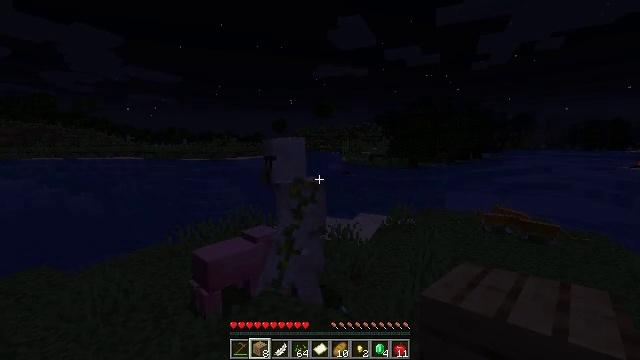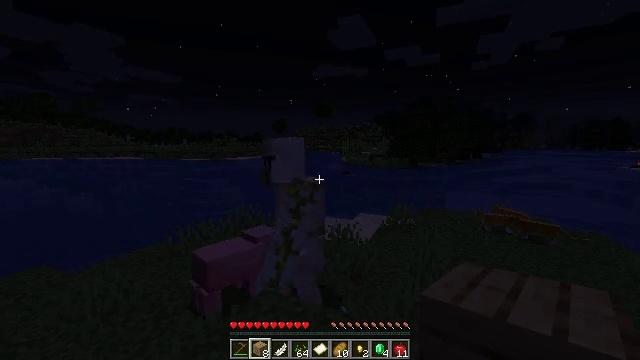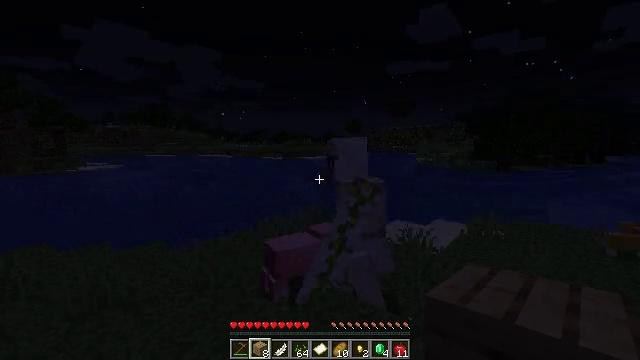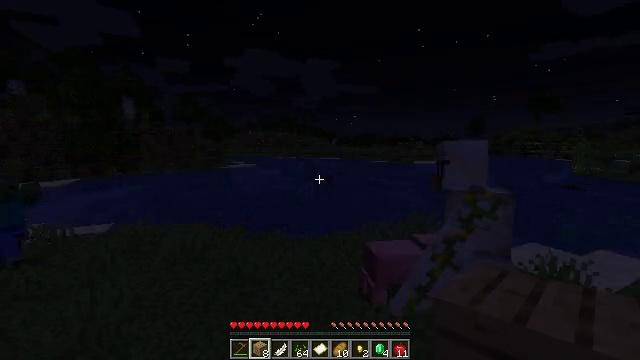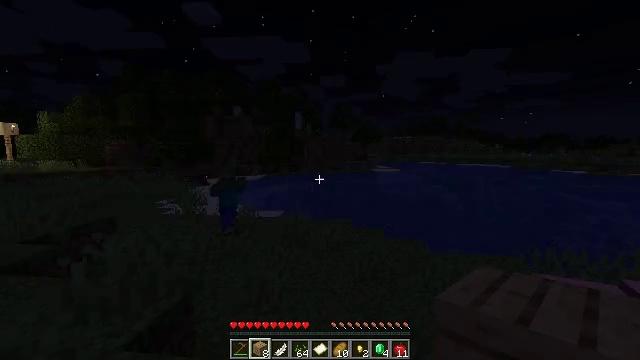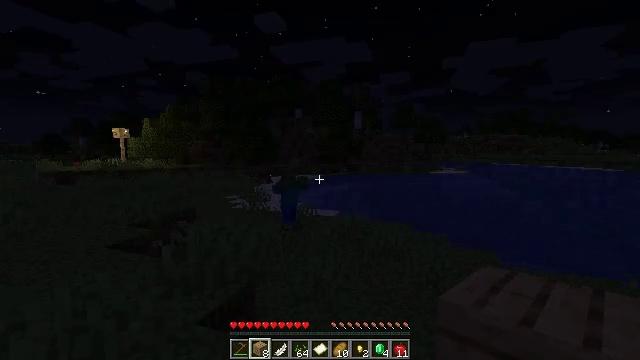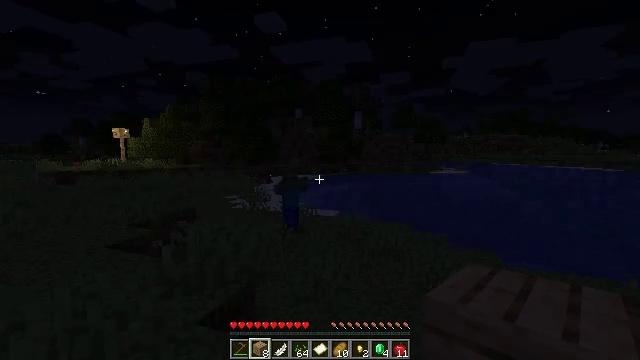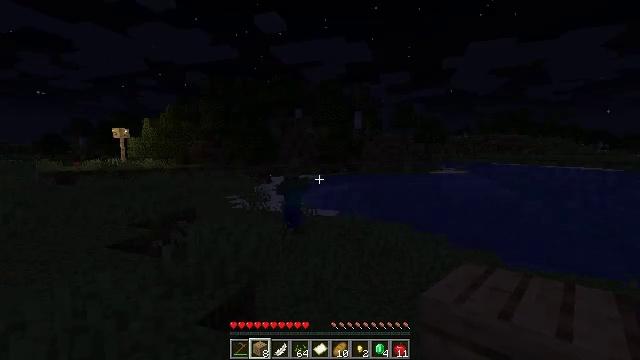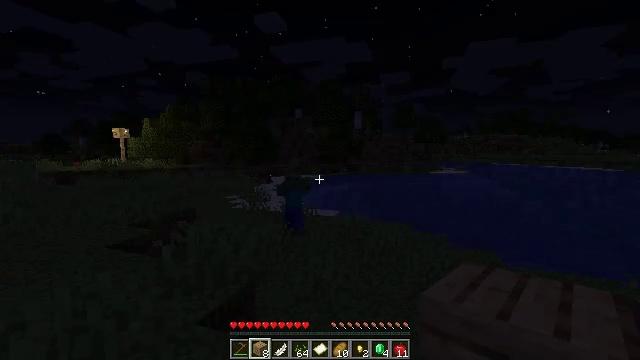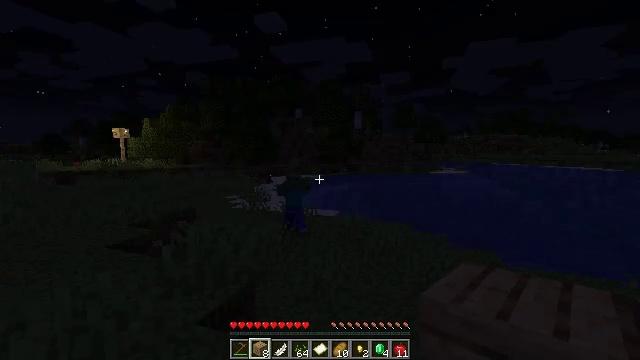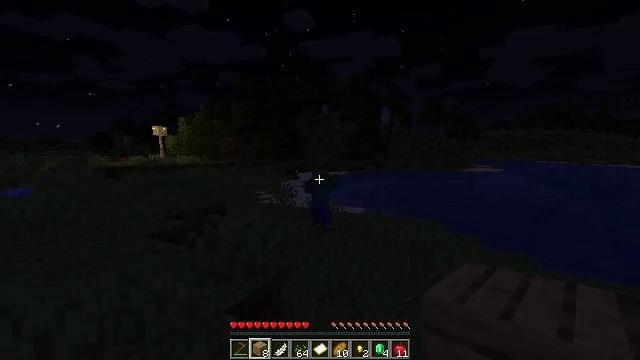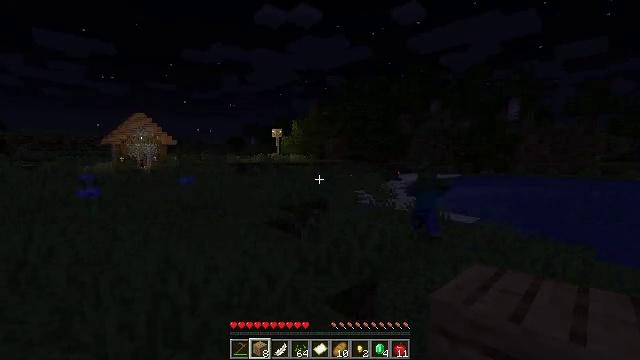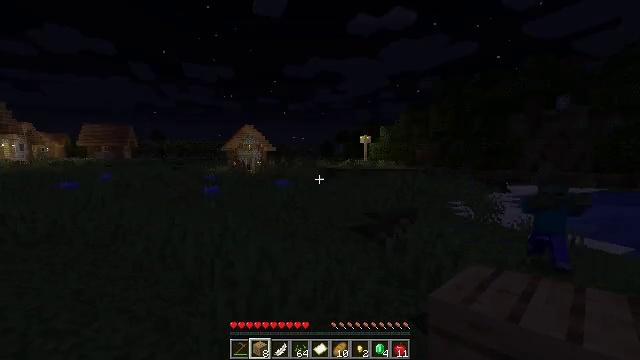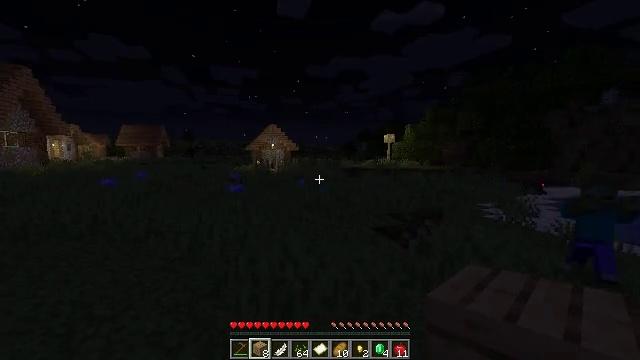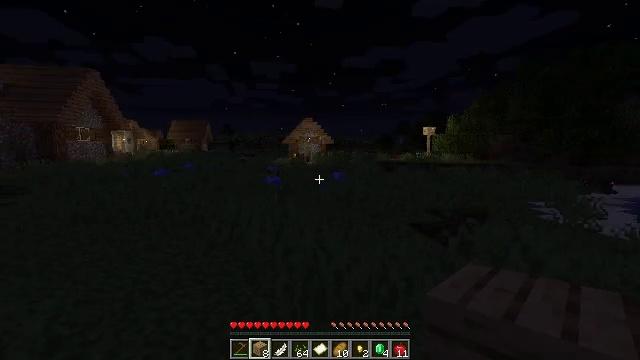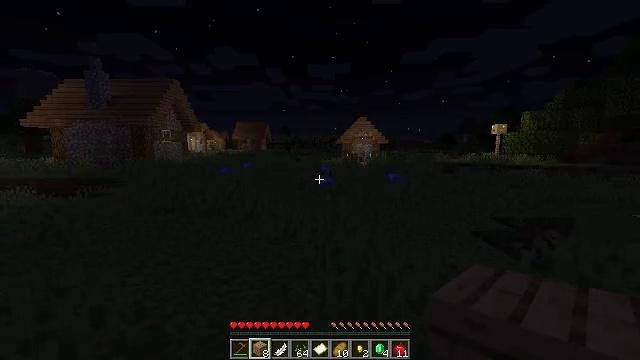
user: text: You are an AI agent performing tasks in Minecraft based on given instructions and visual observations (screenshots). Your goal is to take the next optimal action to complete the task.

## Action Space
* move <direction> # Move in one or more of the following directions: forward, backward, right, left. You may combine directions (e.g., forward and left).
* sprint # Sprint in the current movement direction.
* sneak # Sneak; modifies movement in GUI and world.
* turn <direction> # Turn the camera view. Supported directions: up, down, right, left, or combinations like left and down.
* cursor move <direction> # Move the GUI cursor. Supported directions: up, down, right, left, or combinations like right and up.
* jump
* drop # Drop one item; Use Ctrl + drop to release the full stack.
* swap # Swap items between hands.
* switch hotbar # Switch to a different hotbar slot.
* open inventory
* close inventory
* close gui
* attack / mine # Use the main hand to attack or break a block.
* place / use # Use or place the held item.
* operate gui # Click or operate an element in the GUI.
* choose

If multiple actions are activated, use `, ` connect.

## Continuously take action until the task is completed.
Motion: motion action
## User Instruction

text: Mine the yellow wool block.
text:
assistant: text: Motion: no_op
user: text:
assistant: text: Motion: turn left
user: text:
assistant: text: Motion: turn left
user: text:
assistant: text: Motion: turn left and up
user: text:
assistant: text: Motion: turn left
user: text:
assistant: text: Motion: no_op
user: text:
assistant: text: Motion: no_op
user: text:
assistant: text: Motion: no_op
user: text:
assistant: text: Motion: no_op
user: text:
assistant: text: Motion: turn left
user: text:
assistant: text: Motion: turn left
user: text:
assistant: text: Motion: turn left and up
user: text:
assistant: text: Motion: turn left
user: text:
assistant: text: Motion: turn left and down
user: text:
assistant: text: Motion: move forward, turn left
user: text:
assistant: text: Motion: move forward
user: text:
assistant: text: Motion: move forward
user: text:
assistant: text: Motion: move forward
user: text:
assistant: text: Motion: move forward
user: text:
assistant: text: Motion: move forward
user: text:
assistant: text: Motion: move forward
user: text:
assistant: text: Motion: move forward
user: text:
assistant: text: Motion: move forward, sprint
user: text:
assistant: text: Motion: move forward, sprint
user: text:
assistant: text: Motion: move forward, sprint
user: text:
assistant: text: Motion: move forward
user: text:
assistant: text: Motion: move forward
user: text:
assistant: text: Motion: move forward
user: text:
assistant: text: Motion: move forward, turn right
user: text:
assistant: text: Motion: move forward, turn right and up